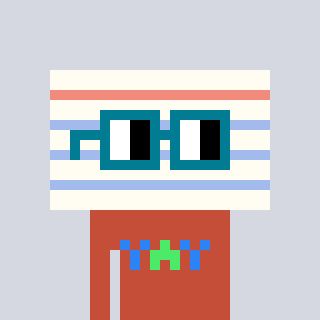
a pixel art character with square dark green glasses, a empty notebook page-shaped head and a rust-colored body on a cool background